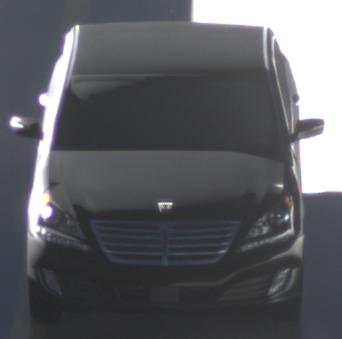
Make: Hyundai
Model: Equus
Detailed model: Gen. 2 VI
Model produced from: 2009
Model produced until: 2016
Doors: 4
Color: black
Road condition: wet road
Daytime: morning or afternoon
Contrast: high contrast